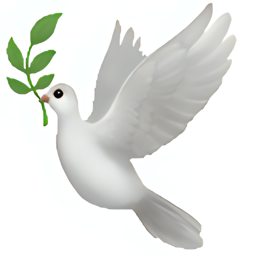
Name: dove of peace
Emoji: 🕊
Group: Animals & Nature
Sub-group: animal-bird